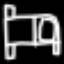
Label: bed